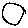
Label: circle